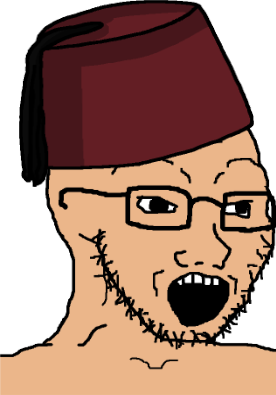
Label: 5_Soyjak